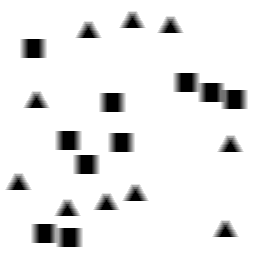
Squares: 10
Triangles: 10
Stars: 0
Total shapes: 20